Question: I want to download a text file from a web url and save it locally on the device and use it in my app.
'''
try {
File file = new File(getFilesDir(), "file.txt");
if (file.length() > 0) {
//File already exists and it is not empty
return;
}
URL url = new URL("https://www.abc.com/file.txt");
FileOutputStream fos = new FileOutputStream(file);
InputStream in = url.openStream();
byte[] buffer = new byte[1024];
int length = 0;
while ((length = in.read(buffer)) > 0) {
fos.write(buffer, 0, length);
}
fos.flush();
fos.close();
} catch (Exception e) {
// TODO:
}
'''
As you can see, the code goes with 'getFilesDir()' assuming that always exists. However there are few questions, with proper network connection and permissions:
1. Does my assumption of getFilesDir() fail in any case?
2. Are there any cases of either file not downloaded/wrong content etc.., with this code?
3. Once I faced an issue where the file is downloaded but has all encoded characters, no matter how may times I downloaded it, it still had the same encoded text. Only when I re-installer my app, then the proper text was downloaded. And never got that issue ever since. Any reason for that weird behavior?
Here is what I get as the content when I try to read the file which I downloaded(happens sometimes, 1 in 10) shown in the logcat:

'''
BufferedReader inputReader= = new BufferedReader(
new InputStreamReader(new FileInputStream(file)));
String inputString;
StringBuffer stringBuffer = new StringBuffer();
while ((inputString = inputReader.readLine()) != null) {
Log.e("inputString: ", inputString);
}
inputReader.close();
'''
Thank You
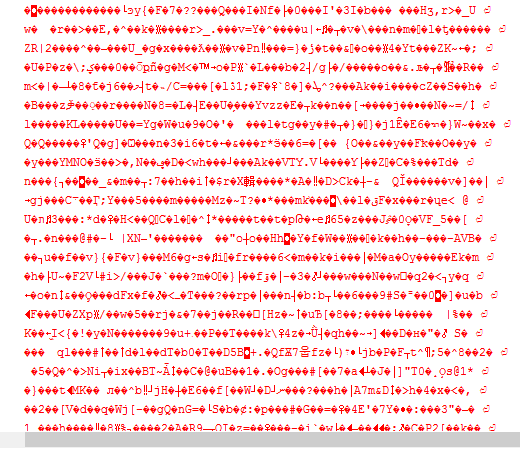
Answer: > Does my assumption of getFilesDir() fail in any case?
According to the <URL> it should always work with no permissions required.
> Are there any cases of either file not downloaded/wrong content etc..,
with this code?
Sure, I mean just a simple connection drop will cause download failure and so many other things can go wrong like missing required permission (), wrong encoding, disk full, ...
> Once I faced an issue where the file is downloaded but has all encoded
characters, no matter how may times I downloaded it, it still had the
same encoded text. Only when I re-installer my app, then the proper
text was downloaded. And never got that issue ever since. Any reason
for that weird behavior?
It might have been an encoding issue, wrap your FileOutputStream in an <URL>, which allows you to pass encoding parameter in the constructor.
'''
Writer writer = new OutputStreamWriter(fos);
.
.
.
writer.write(buffer, 0, length);
'''